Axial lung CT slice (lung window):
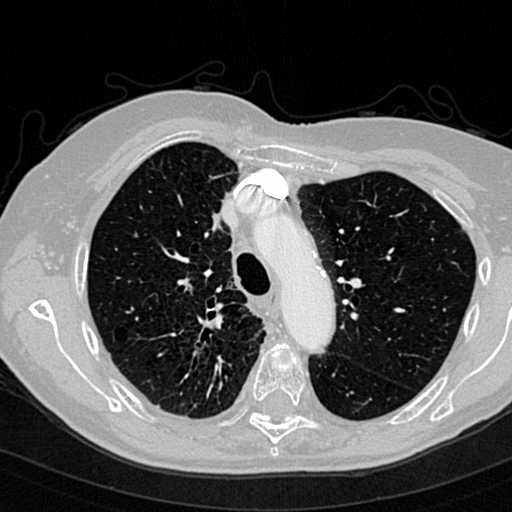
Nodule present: no